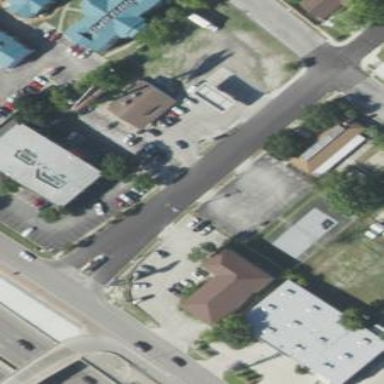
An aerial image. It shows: Convenience store with fuel amenities. It is part of retail landuse.